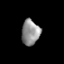
Tissue: skin
Cell type: Epithelial cells
Senescence score: 0.7293
Nuclear area (px): 452
Mean DAPI intensity: 145.166